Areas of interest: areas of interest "Home Inn Select Hotel (Xi'an Bell and Drum Tower Anding Gate Subway Station Branch)"
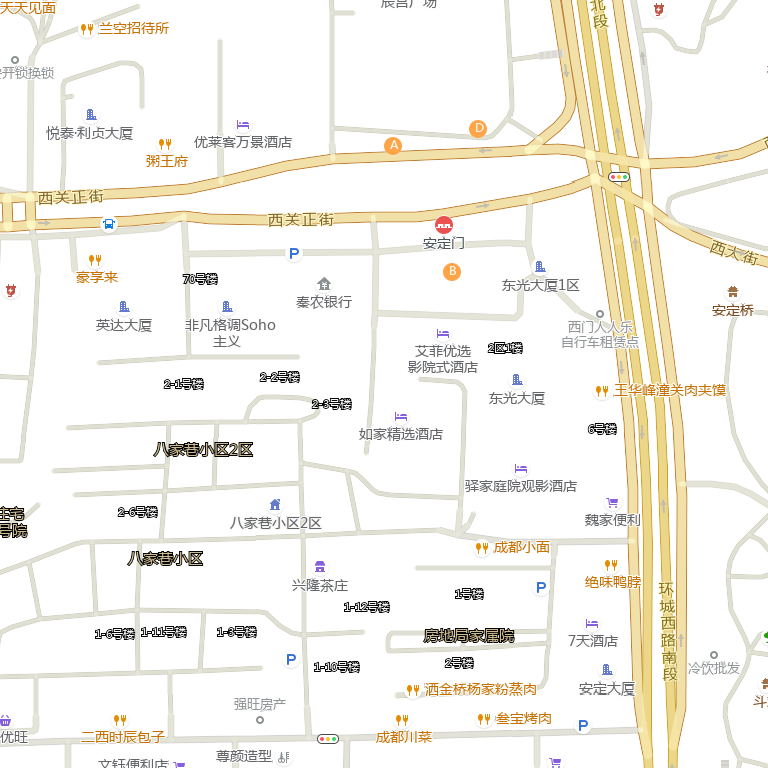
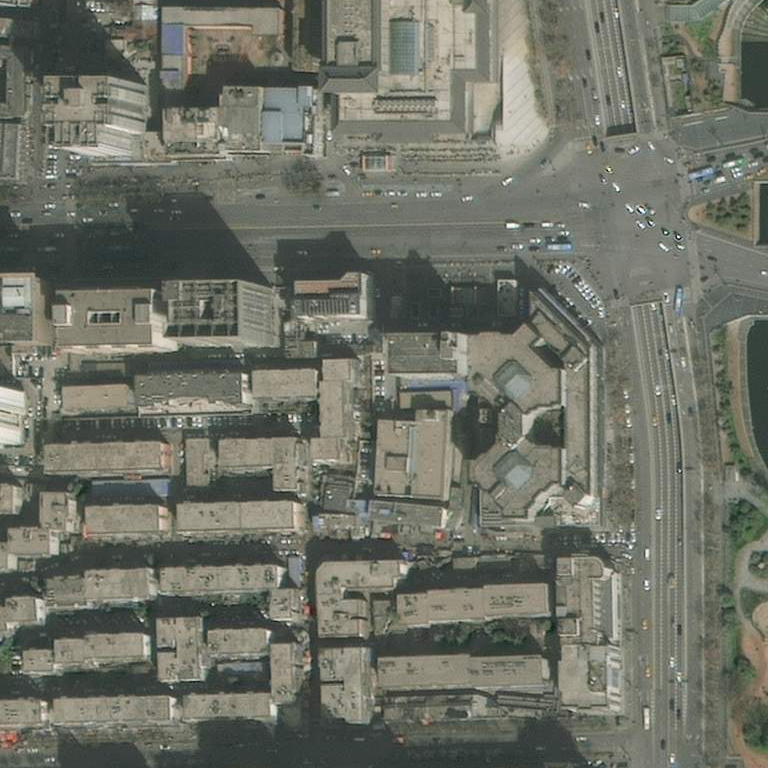